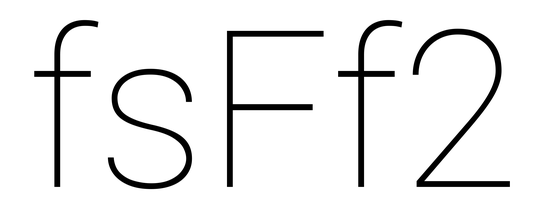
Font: Roboto_Thin